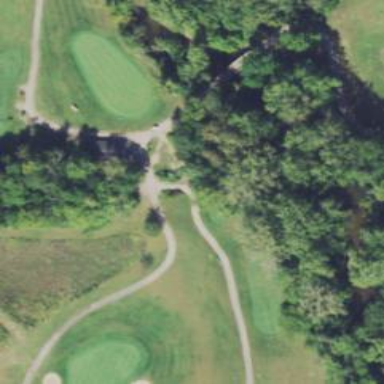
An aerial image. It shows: Path for both road and golf.